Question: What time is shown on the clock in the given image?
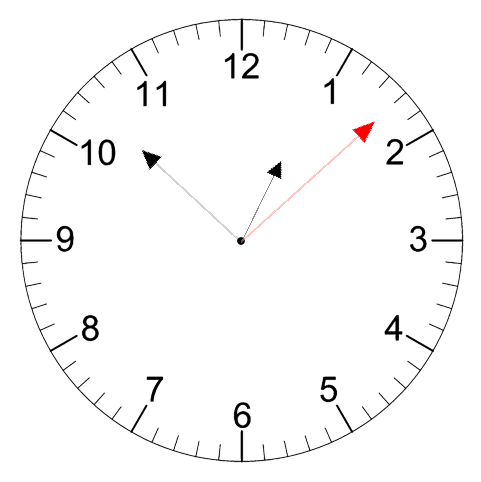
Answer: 12:52:08